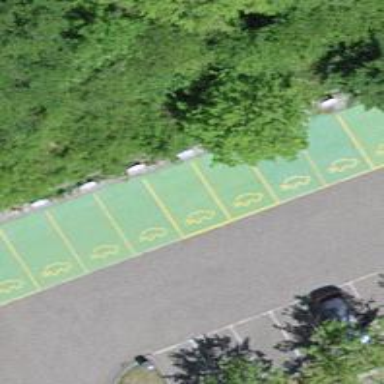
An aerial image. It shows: Charging station.